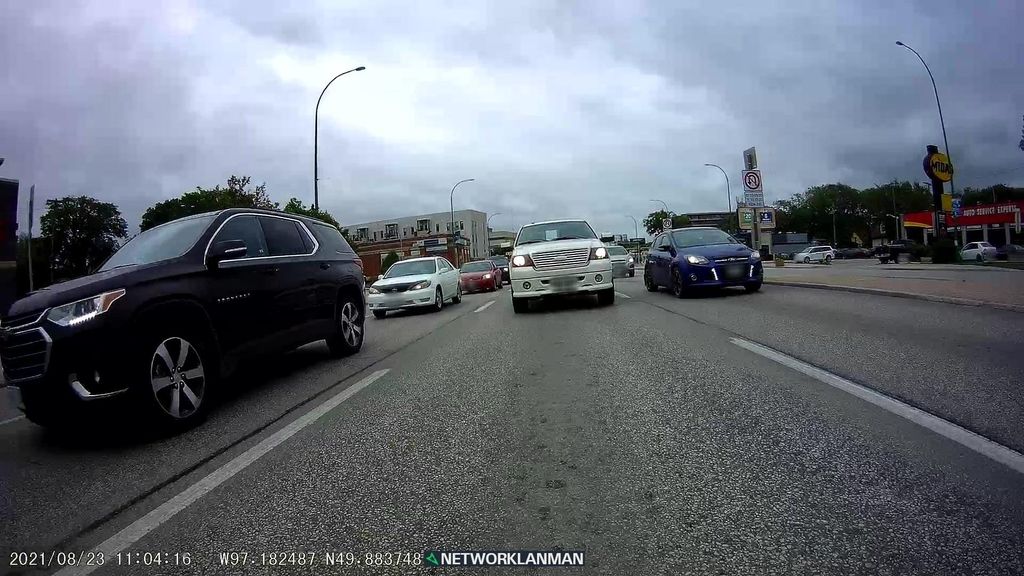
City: winnipeg